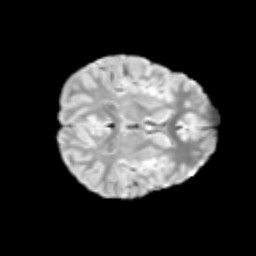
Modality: T2w
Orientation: axial
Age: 13
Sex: female
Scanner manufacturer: siemens
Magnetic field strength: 3 T
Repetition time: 3.8 s
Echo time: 0.07 s